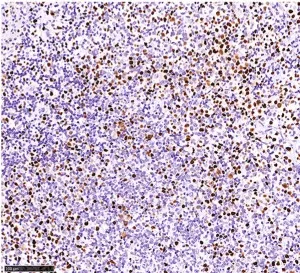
Histological and immunophenotypic results of excisional biopsy of left cervical lymph node. Of follicular dendritic cells, and EBER (magnification x20).
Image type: pathology (fish)